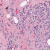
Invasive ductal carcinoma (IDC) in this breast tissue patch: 1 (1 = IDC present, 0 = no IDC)